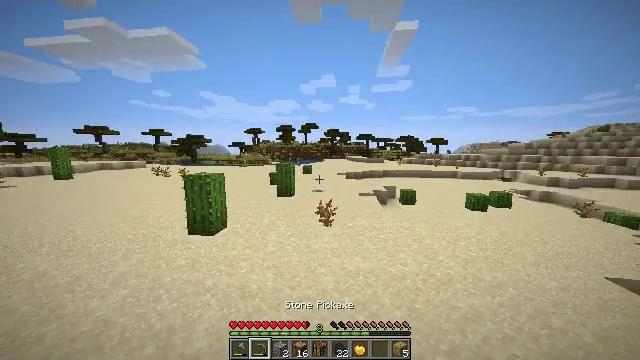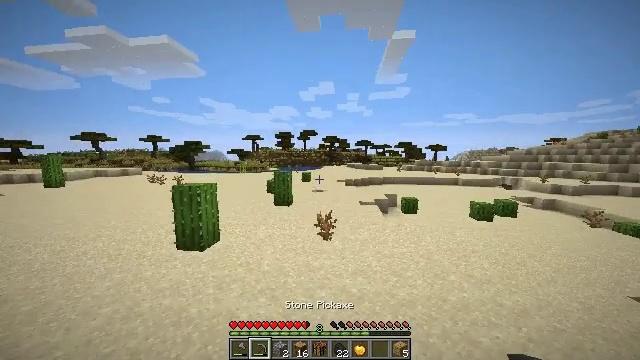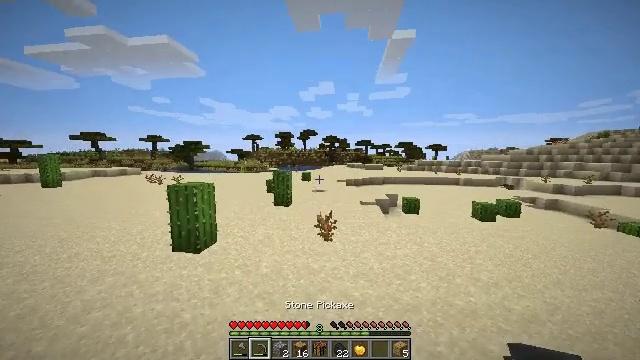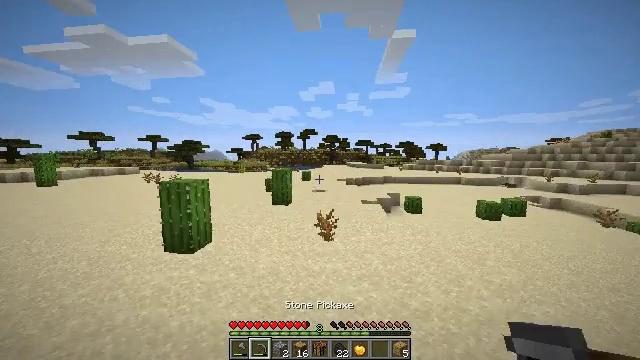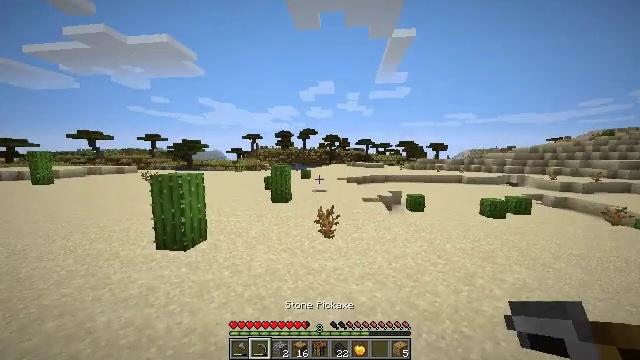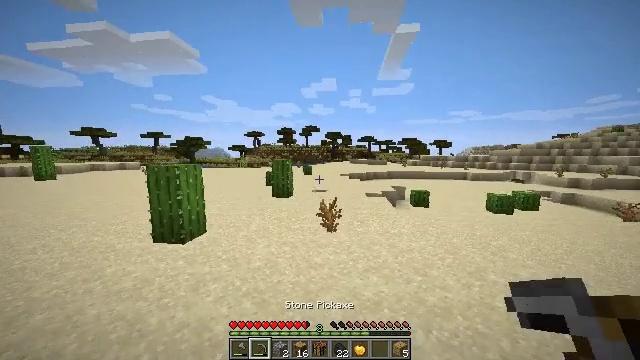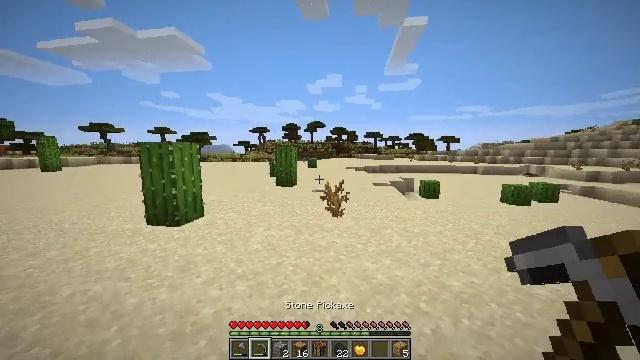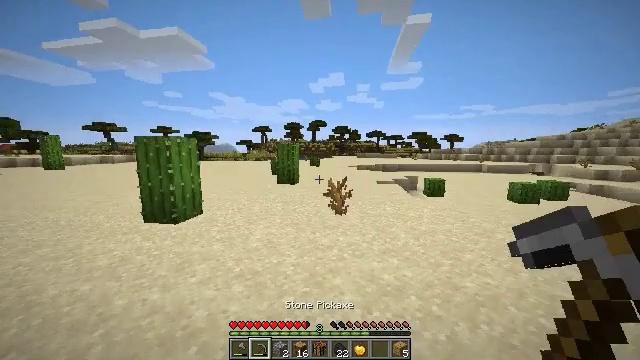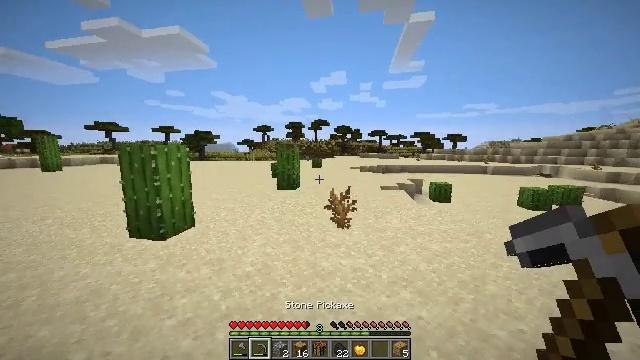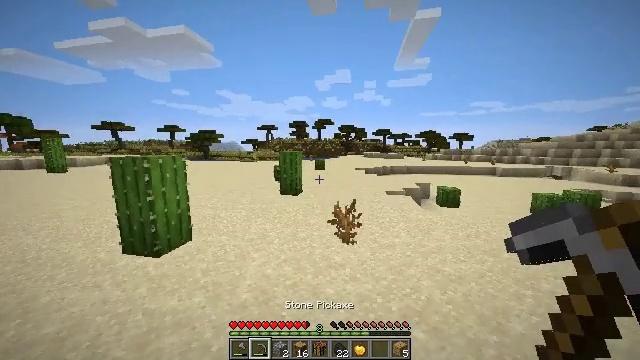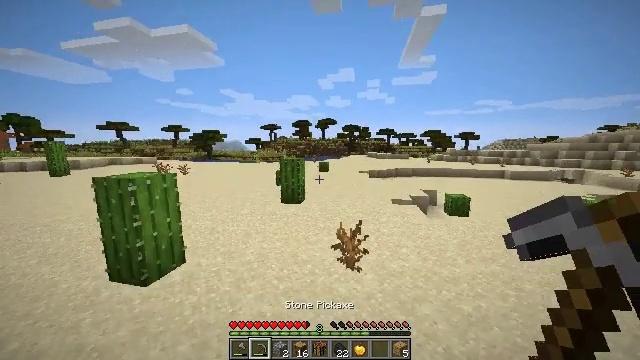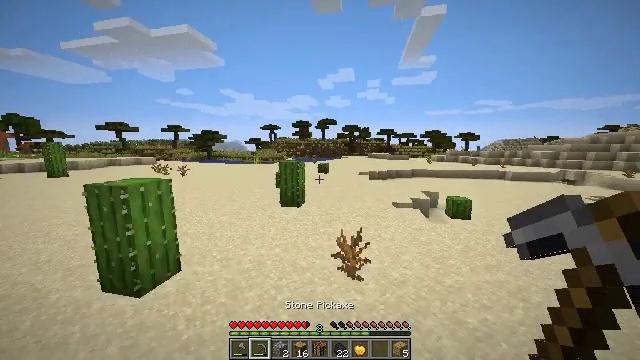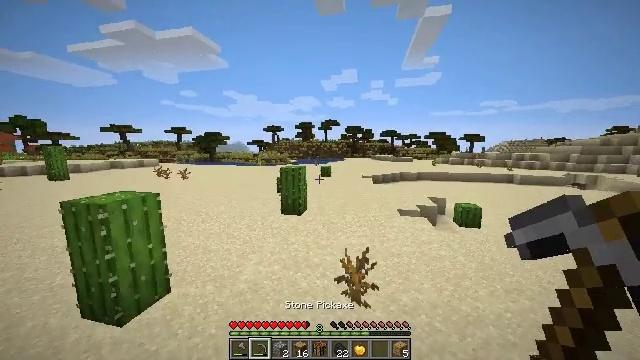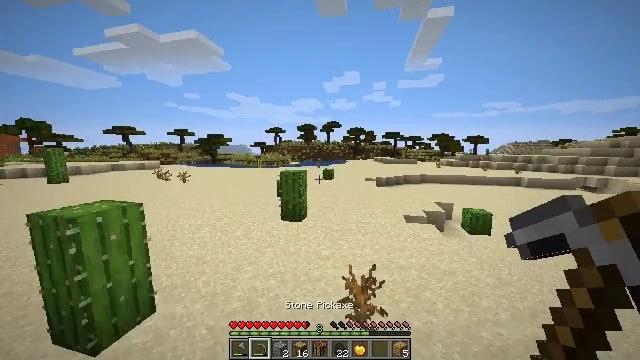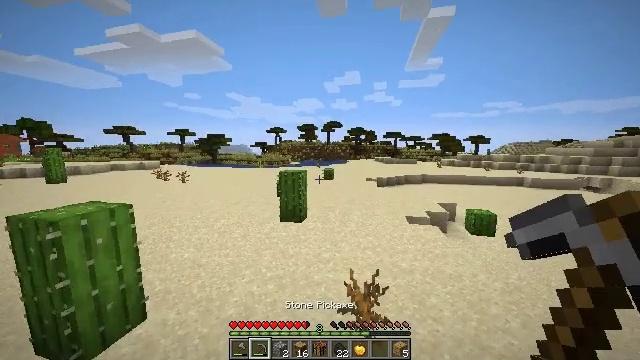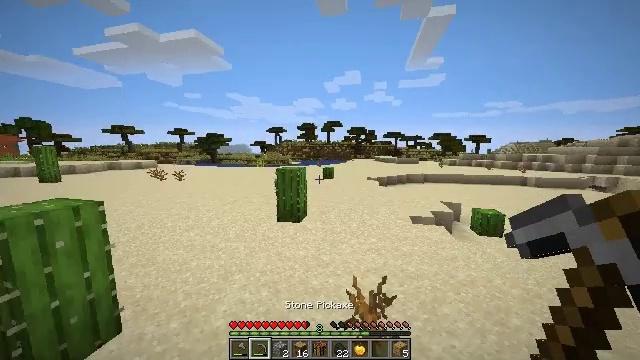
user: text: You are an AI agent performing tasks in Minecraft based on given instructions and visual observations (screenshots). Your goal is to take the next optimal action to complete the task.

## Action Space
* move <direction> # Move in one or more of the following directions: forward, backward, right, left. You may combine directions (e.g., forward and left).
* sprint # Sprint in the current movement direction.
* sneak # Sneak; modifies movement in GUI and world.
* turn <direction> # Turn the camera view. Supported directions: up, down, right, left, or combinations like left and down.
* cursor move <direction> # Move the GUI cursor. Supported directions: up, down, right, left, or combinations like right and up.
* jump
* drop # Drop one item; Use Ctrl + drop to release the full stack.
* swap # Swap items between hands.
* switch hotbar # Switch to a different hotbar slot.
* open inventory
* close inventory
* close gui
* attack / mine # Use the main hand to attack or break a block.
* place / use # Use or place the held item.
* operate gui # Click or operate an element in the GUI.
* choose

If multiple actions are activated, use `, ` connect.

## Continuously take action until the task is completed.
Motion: motion action
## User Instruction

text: Break the grass block.
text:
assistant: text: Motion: move forward, sprint, turn up, jump
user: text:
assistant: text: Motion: move forward, sprint, jump
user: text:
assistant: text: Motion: move forward, sprint, jump
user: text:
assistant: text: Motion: move forward, sprint, jump
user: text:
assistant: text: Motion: move forward, sprint, jump
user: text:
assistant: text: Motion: move forward, sprint, turn left, jump
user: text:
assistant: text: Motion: move forward, sprint, jump
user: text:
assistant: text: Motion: move forward, sprint, jump
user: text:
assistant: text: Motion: move forward, sprint, turn left, jump
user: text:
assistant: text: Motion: move forward, sprint, jump
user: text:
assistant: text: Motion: move forward, sprint, jump
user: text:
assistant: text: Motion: move forward, sprint, jump
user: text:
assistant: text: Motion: move forward, sprint, jump
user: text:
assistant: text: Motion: move forward, sprint, jump
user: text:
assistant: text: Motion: move forward, sprint, jump
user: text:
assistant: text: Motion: move forward, sprint, jump
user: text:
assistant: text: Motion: move forward, sprint, jump
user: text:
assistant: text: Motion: move forward, sprint, turn left, jump
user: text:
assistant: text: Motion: move forward, sprint, turn left, jump
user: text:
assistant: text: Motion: move forward, sprint, turn left, jump
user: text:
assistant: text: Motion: move forward, sprint, turn left and down, jump
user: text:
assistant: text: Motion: move forward, sprint, turn left, jump
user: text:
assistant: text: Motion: move forward, sprint, jump
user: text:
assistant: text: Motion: move forward, sprint, jump
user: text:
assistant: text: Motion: move forward, sprint, turn right and down, jump
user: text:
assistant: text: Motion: move forward, sprint, turn right, jump
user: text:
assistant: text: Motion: move forward, sprint, turn right, jump
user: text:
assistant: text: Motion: move forward, sprint, jump
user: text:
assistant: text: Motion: move forward, sprint, jump
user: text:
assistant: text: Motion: move forward, sprint, turn left and down, jump